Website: crate-barrel
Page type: account-selection
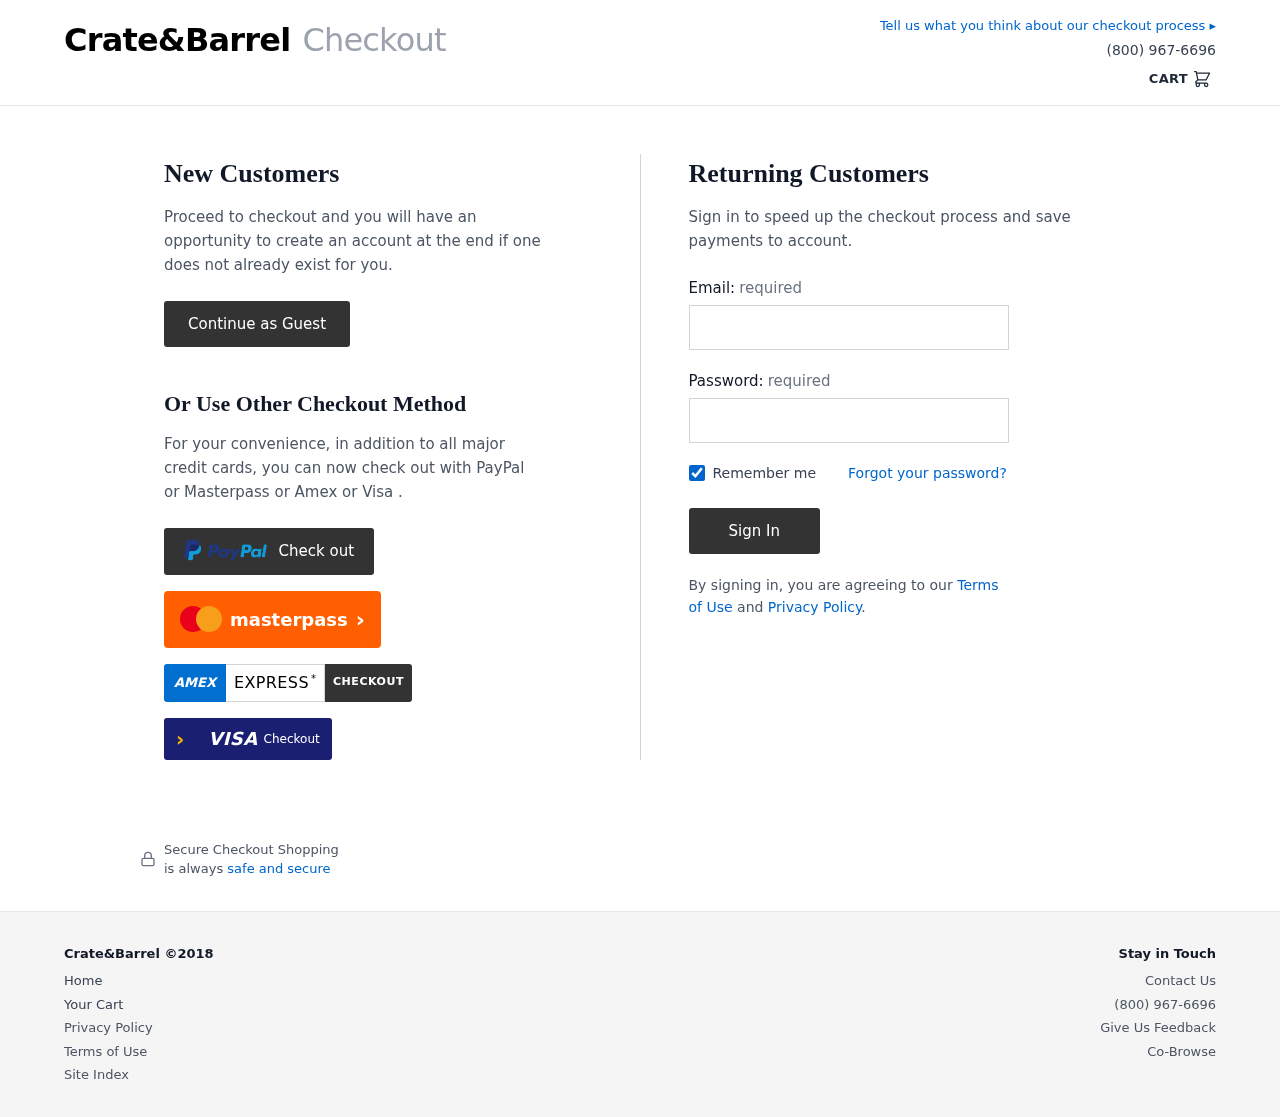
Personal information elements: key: PII_LOGIN_USERNAME
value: jasmine_weber